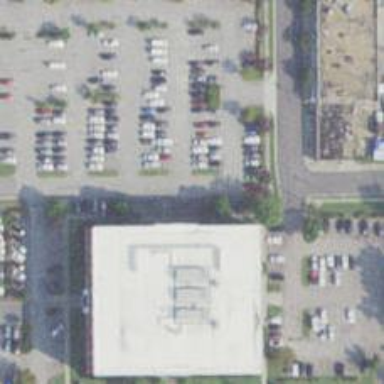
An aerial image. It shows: Healthcare clinic.